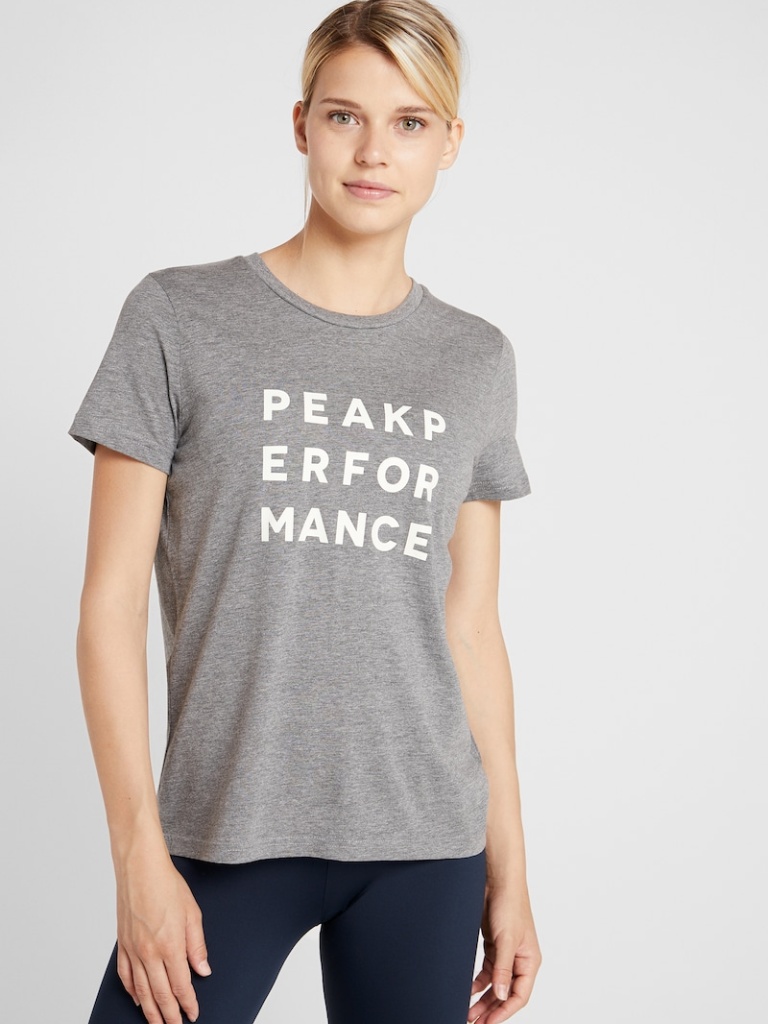
cotton relaxed short sleeve hip length Untucked crew t-shirt